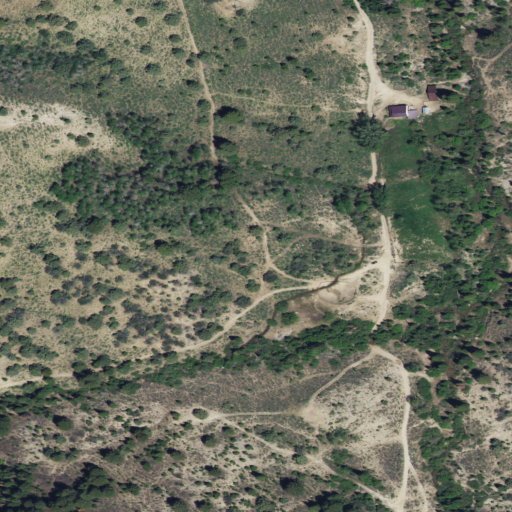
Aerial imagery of valley in Idaho named Sawpit Gulch containing shrub, evergreen forest, and open development